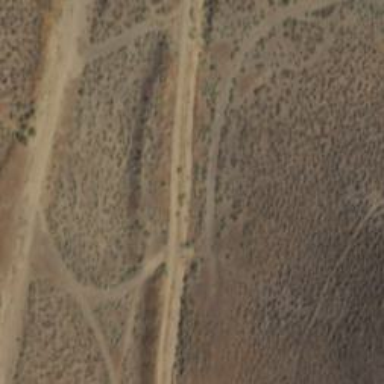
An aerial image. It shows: Culvert tunnel.